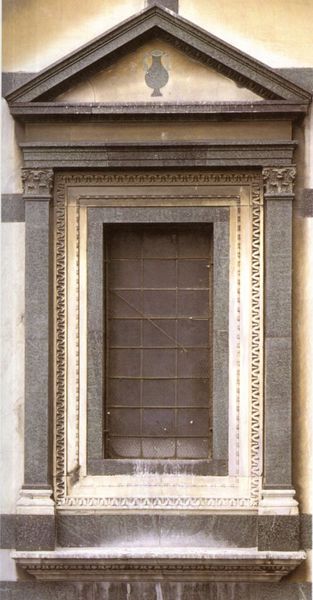
Titel: Baptisterium (Florenz)
Standort: Florenz, Baptisterium (EU - I - Toskana)
Schlagwörter: weiß, dreieck, fenster, glas, grau, marmor, säule, säulen, tür, dach, gebäude, haus, muster, ornament, architektur, rahmen, spiegelung, gitter, kirche, klassizismus, borte, gotik, renaissance, krug, vase, farbig, moderne, giebel, pilaster, treppe, detail, ornamente, stufen, tor, foto, eingang, eisen, gefäß, portal, sims, laibung, grab, portikus, romanik, korinthisch, guss, mausoleum, geschoss, tympanon, ädikula, palladio, retabel, taubendreck, portal fenster, s. miniato, enang